Question:
so heres my main table where in there are several dates on Eff_to
What is the select statement for getting the one with later date. By later means if a user inserts another date with later date the laptopid with the later date will be displayed.
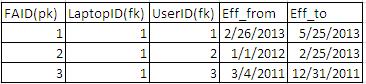
Answer: I think what you mean with 'latter date' is the highest date.
Try this:
'''
SELECT LaptopID, Eff_to
FROM tbl
WHERE Eff_to = (SELECT MAX(Eff_to) FROM tbl);
'''